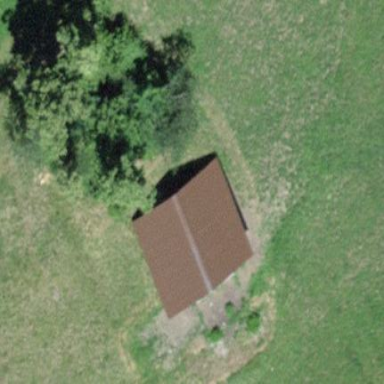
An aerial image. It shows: Rural barn.